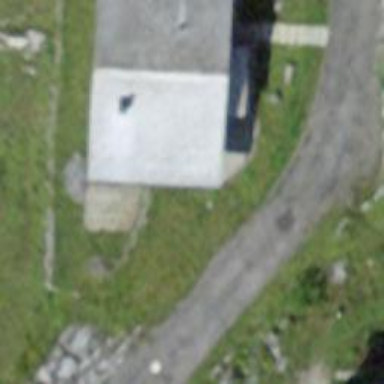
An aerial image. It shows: Detached building with gabled roof.